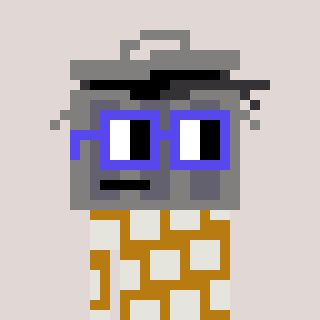
a pixel art character with square blue glasses, a trashcan-shaped head and a gold-colored body on a warm background